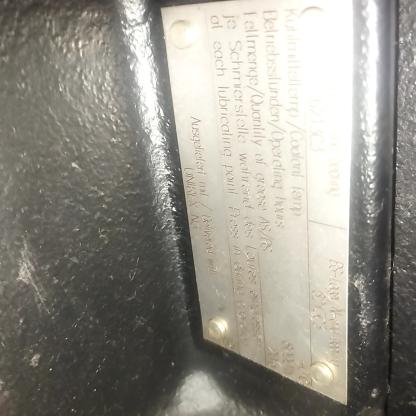
Klasa: tabliczka-znamionowa